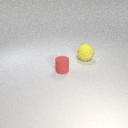
small red rubber cylinder to the left of large yellow rubber sphere